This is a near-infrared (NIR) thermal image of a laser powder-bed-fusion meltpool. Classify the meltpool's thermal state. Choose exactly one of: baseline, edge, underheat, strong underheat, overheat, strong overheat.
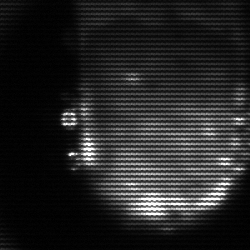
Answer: baseline